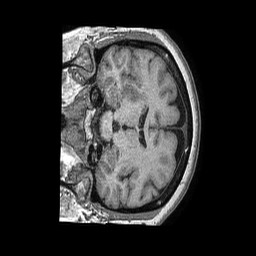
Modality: T1w
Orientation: coronal
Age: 69
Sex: female
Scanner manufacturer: philips
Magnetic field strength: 1.5 T
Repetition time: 0.007659 s
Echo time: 0.003491 s